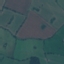
Land use / land cover: Pasture